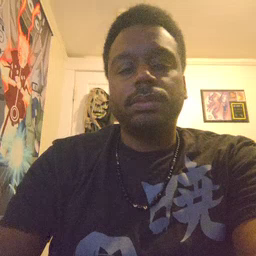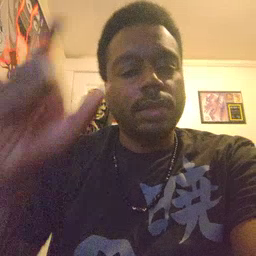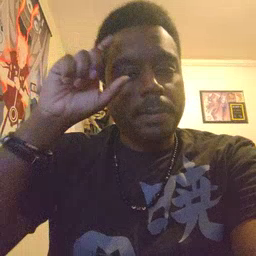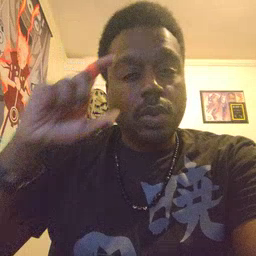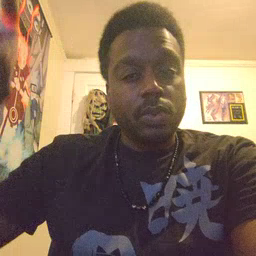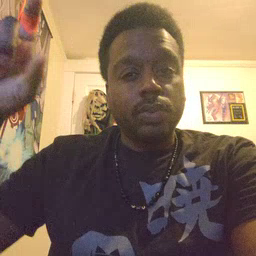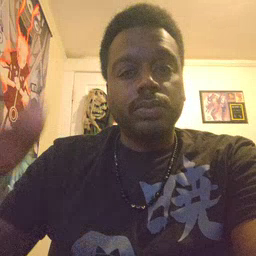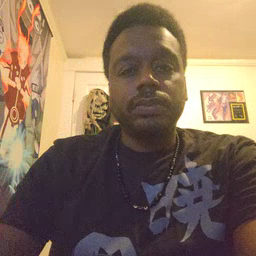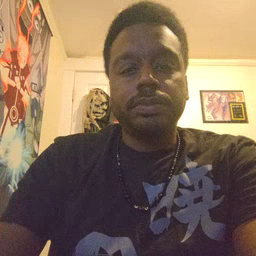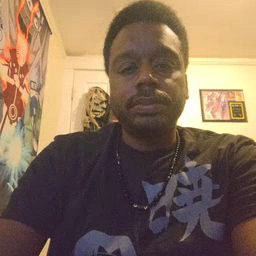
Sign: moon